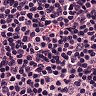
Metastatic tissue present: no